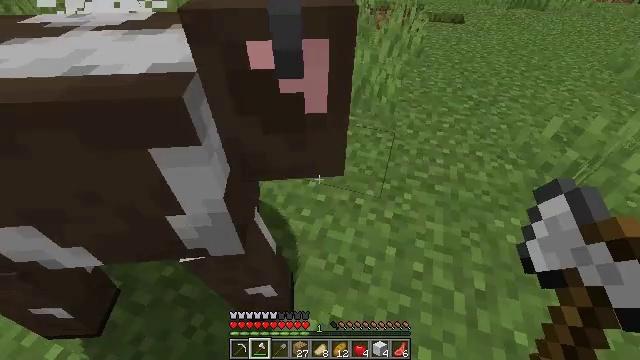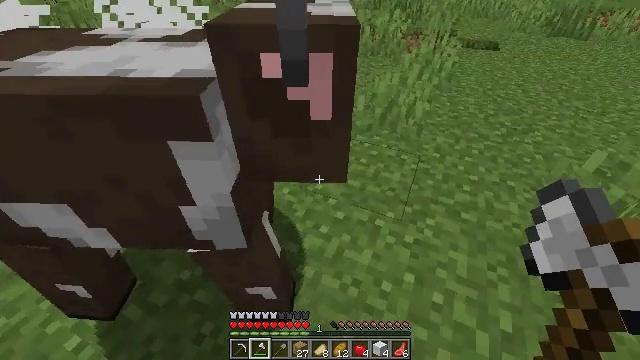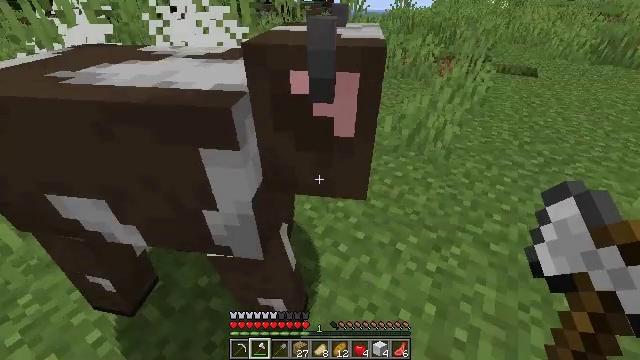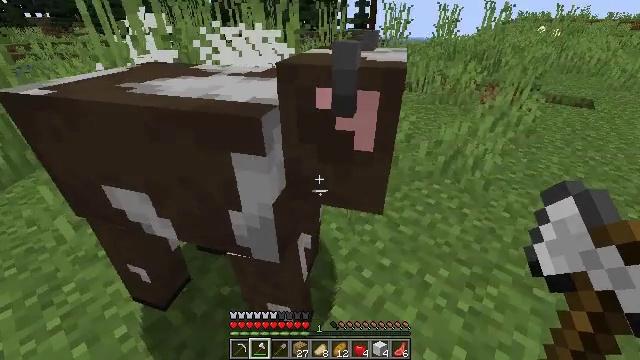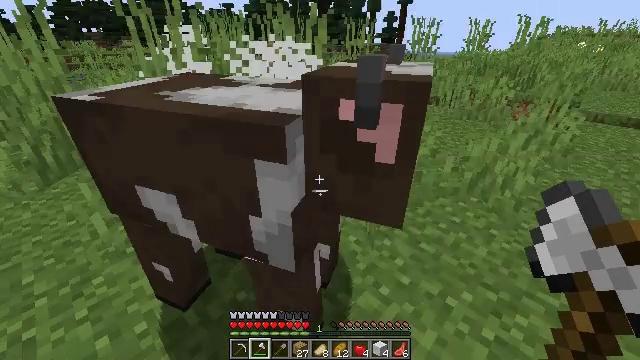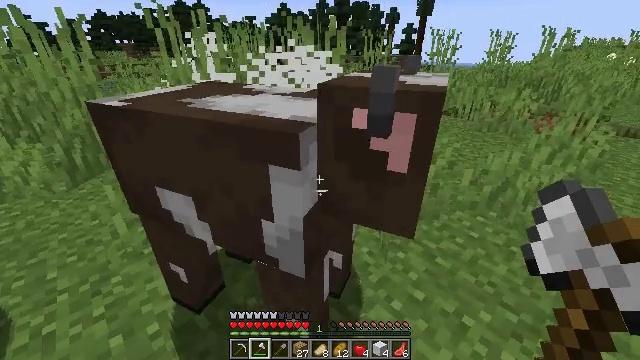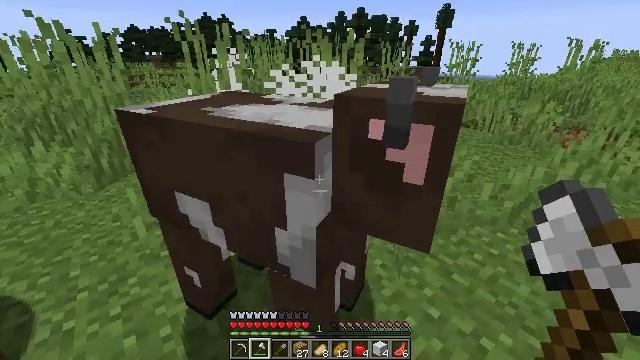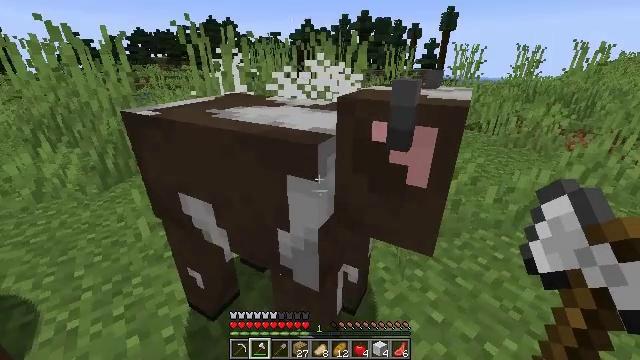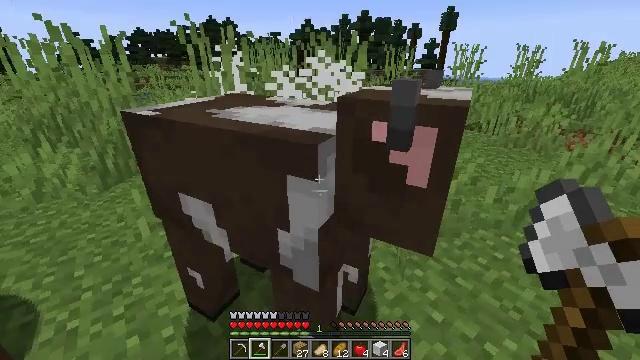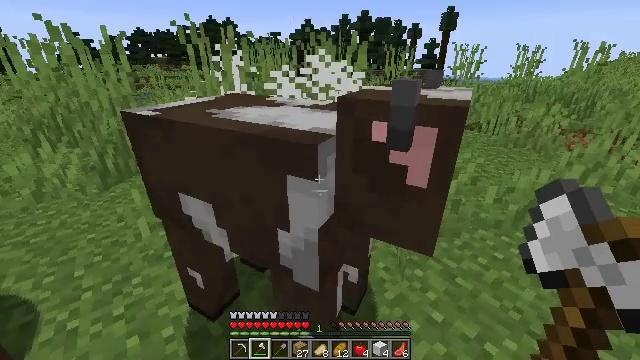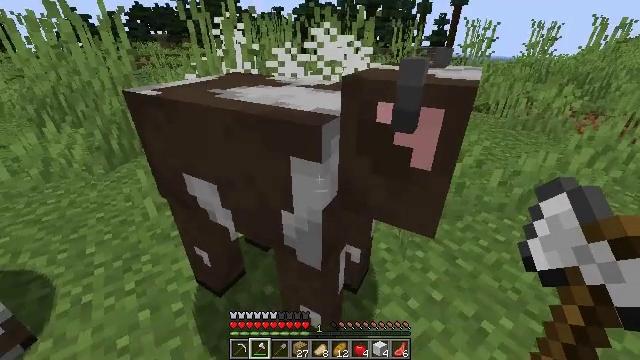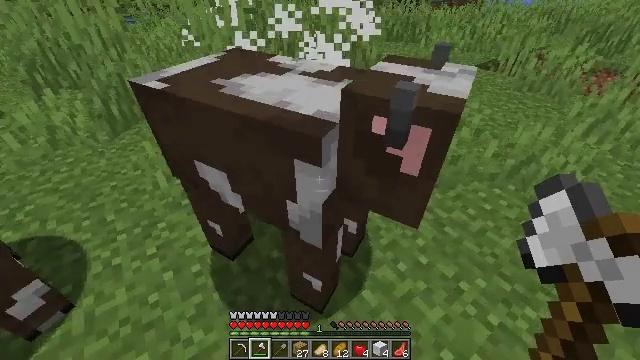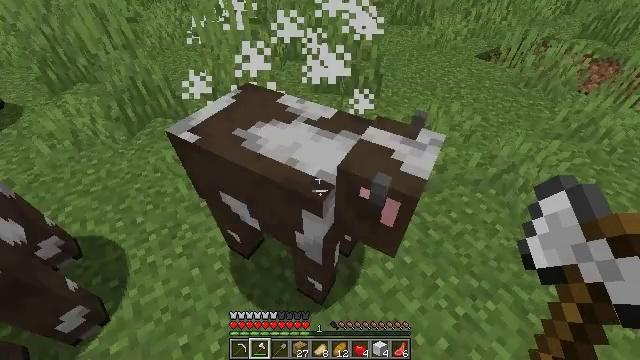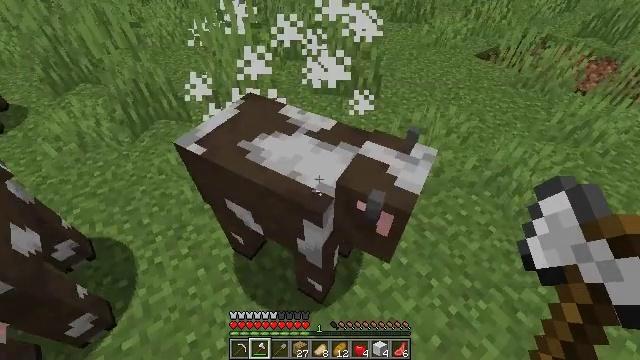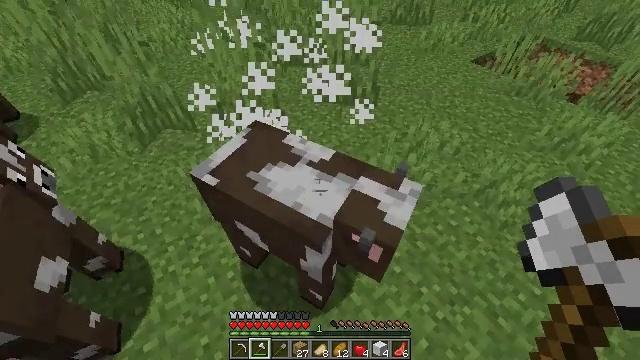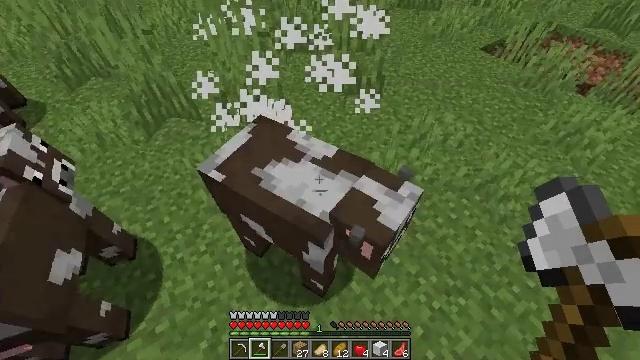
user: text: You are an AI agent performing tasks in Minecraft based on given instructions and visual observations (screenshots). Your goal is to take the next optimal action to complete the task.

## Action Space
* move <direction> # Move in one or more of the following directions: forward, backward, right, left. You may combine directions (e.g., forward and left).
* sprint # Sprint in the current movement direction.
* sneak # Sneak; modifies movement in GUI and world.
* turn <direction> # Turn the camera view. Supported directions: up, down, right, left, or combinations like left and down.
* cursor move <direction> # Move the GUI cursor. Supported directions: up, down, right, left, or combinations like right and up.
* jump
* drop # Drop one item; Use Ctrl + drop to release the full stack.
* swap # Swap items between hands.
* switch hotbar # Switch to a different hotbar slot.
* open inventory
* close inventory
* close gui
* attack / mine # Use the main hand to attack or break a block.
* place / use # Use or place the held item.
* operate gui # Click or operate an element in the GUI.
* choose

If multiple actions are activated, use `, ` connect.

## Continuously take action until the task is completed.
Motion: motion action
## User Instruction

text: Kill the cow.
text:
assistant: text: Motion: turn left and up
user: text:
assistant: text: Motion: turn left and up
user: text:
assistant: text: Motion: turn left and up
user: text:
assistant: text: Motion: turn left and up
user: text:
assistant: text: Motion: turn left and up
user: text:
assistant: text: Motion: turn left and up
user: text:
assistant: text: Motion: no_op
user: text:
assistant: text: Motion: no_op
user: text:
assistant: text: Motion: no_op
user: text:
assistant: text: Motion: turn down
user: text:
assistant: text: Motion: turn down, jump
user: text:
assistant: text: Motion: turn down, jump
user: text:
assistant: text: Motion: move forward, turn down, jump
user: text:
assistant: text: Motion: move forward, turn down
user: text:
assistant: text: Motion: turn left and down
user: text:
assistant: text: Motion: turn down
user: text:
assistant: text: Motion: turn down
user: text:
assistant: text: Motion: turn left and down
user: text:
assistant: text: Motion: no_op
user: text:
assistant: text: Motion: attack / mine
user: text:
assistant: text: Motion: turn left, attack / mine
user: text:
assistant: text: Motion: turn left and up, attack / mine
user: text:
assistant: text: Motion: turn left and up
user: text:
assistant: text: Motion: turn left and up
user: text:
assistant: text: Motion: turn left and up
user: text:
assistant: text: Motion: turn left
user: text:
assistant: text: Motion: turn left
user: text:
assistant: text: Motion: turn left
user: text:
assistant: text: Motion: turn left
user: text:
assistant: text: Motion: turn left